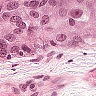
Metastatic tissue present: yes